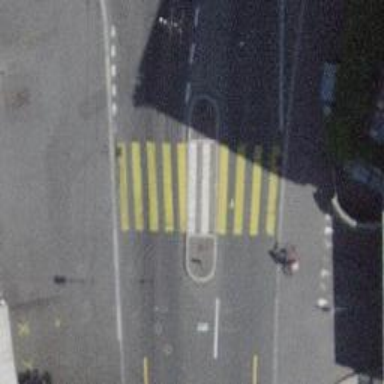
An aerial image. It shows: Uncontrolled zebra crossing with pedestrian island.